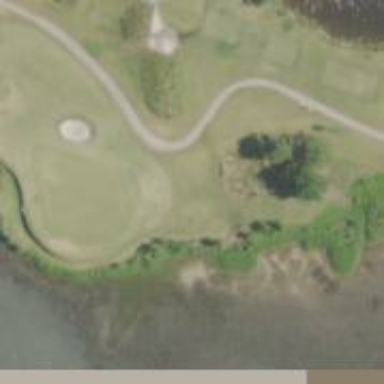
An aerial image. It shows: Path designated for golf carts.